Question: I'm just wondering if this shape I have in the image url is doable in css3 with webkit.

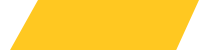
Answer: <URL>
Just edit the class properties to your liking to get desired shape
CSS:
'''
.parallelogramRight {
width:100px;
height:100px;
border:1px solid #000;
background:yellow;
transform: skew(-20deg);
-o-transform: skew(-20deg);
-moz-transform: skew(-20deg);
-webkit-transform: skew(-20deg);
}
'''